Question: I have this kind of structure coming from the following code. And I cannot achieve to do the following despite my efforts and reading.
In pure CSS, how may I force X to stick the right border of the container, being under Y2/Y1 divs ?
The container and C do not have a fixed width (I put a fixed width in the code for convenience). All the other ones have fixed width.

.
I
'''
<HTML>
<HEAD>
<meta http-equiv="X-UA-Compatible" content="IE=edge" />
<style>
BODY {
font-family:Arial;
}
DIV.container {
width:200px;
height:20px;
line-height:20px;
font-size:9px;
background-color:yellow;
}
DIV.BlocA {
width:20px;
background-color:#AAAAAA;
float:left;
}
DIV.BlocB {
width:20px;
background-color:#999999;
float:left;
}
DIV.BlocC {
width:20px;
background-color:#666666;
float:left;
}
DIV.BlocX {
padding-right:9px;
width:50px;
background-color:#00E9E9;
text-align:center;
float:right;
-moz-opacity: 0.70;
-khtml-opacity: 0.70;
opacity: 0.70;
-ms-filter:"progid:DXImageTransform.Microsoft.Alpha"(Opacity=70);
filter: progid:DXImageTransform.Microsoft.Alpha(opacity=70);
filter:alpha(opacity=70);
}
DIV.BlocY1, DIV.BlocY2 {
width:20px;
float:right;
}
</style>
</HEAD>
<DIV class="container">
<DIV class="BlocA">A</DIV>
<DIV class="BlocB">B</DIV>
<DIV class="BlocC">C</DIV>
<DIV class="BlocY1" style="background-color:red;">Y1</DIV>
<DIV class="BlocY2" style="background-color:green;">Y2</DIV>
<DIV class="BlocX">X</DIV>
</DIV>
</BODY>
</HTML>
'''
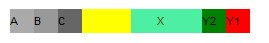
Answer: I share with you the link that changed my life and how I deal with CSS positioning
<URL>
To control which div is on top you may give them each a z-index.
I would either float them all in a certain order or I would use position relative/absolute